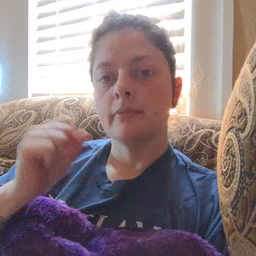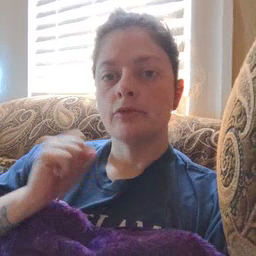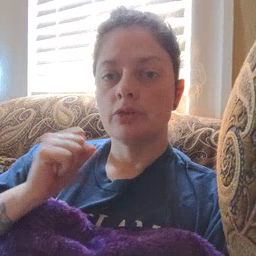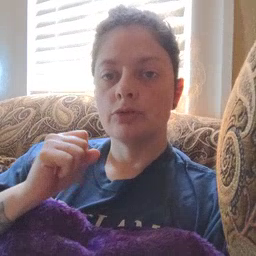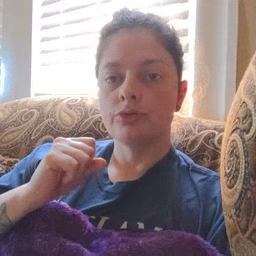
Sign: refrigerator